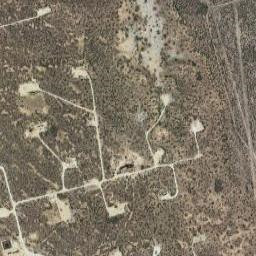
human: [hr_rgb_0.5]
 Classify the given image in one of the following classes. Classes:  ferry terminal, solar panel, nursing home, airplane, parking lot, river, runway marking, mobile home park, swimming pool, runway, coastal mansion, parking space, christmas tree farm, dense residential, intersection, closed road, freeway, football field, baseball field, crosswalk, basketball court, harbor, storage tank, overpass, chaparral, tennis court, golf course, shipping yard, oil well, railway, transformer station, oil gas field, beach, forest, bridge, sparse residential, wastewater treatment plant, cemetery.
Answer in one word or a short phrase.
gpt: oil gas field